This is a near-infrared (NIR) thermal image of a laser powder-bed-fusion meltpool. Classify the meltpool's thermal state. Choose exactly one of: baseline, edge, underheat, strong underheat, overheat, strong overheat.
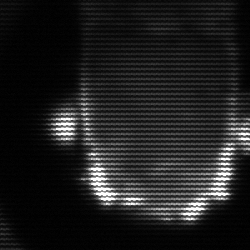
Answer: baseline